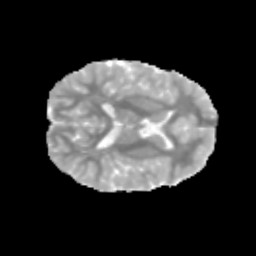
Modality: MD
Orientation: axial
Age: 13
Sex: male
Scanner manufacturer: siemens
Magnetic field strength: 3 T
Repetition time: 3.8 s
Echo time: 0.07 s